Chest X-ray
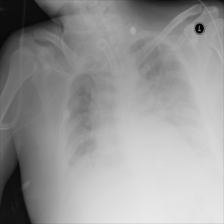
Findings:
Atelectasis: negative
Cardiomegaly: negative
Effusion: negative
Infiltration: positive
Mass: negative
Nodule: negative
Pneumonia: positive
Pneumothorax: negative
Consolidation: negative
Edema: negative
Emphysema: negative
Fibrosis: negative
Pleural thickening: negative
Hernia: negative